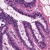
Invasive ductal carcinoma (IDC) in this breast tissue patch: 0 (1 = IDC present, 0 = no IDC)